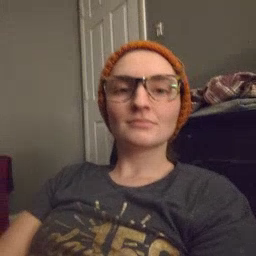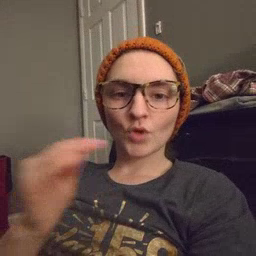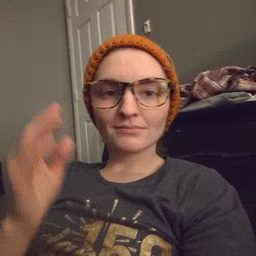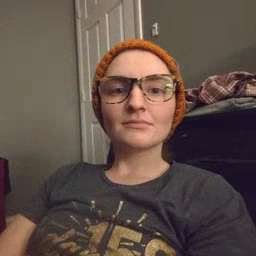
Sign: kiss